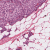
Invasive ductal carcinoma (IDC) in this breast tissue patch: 1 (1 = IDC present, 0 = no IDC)